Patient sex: M
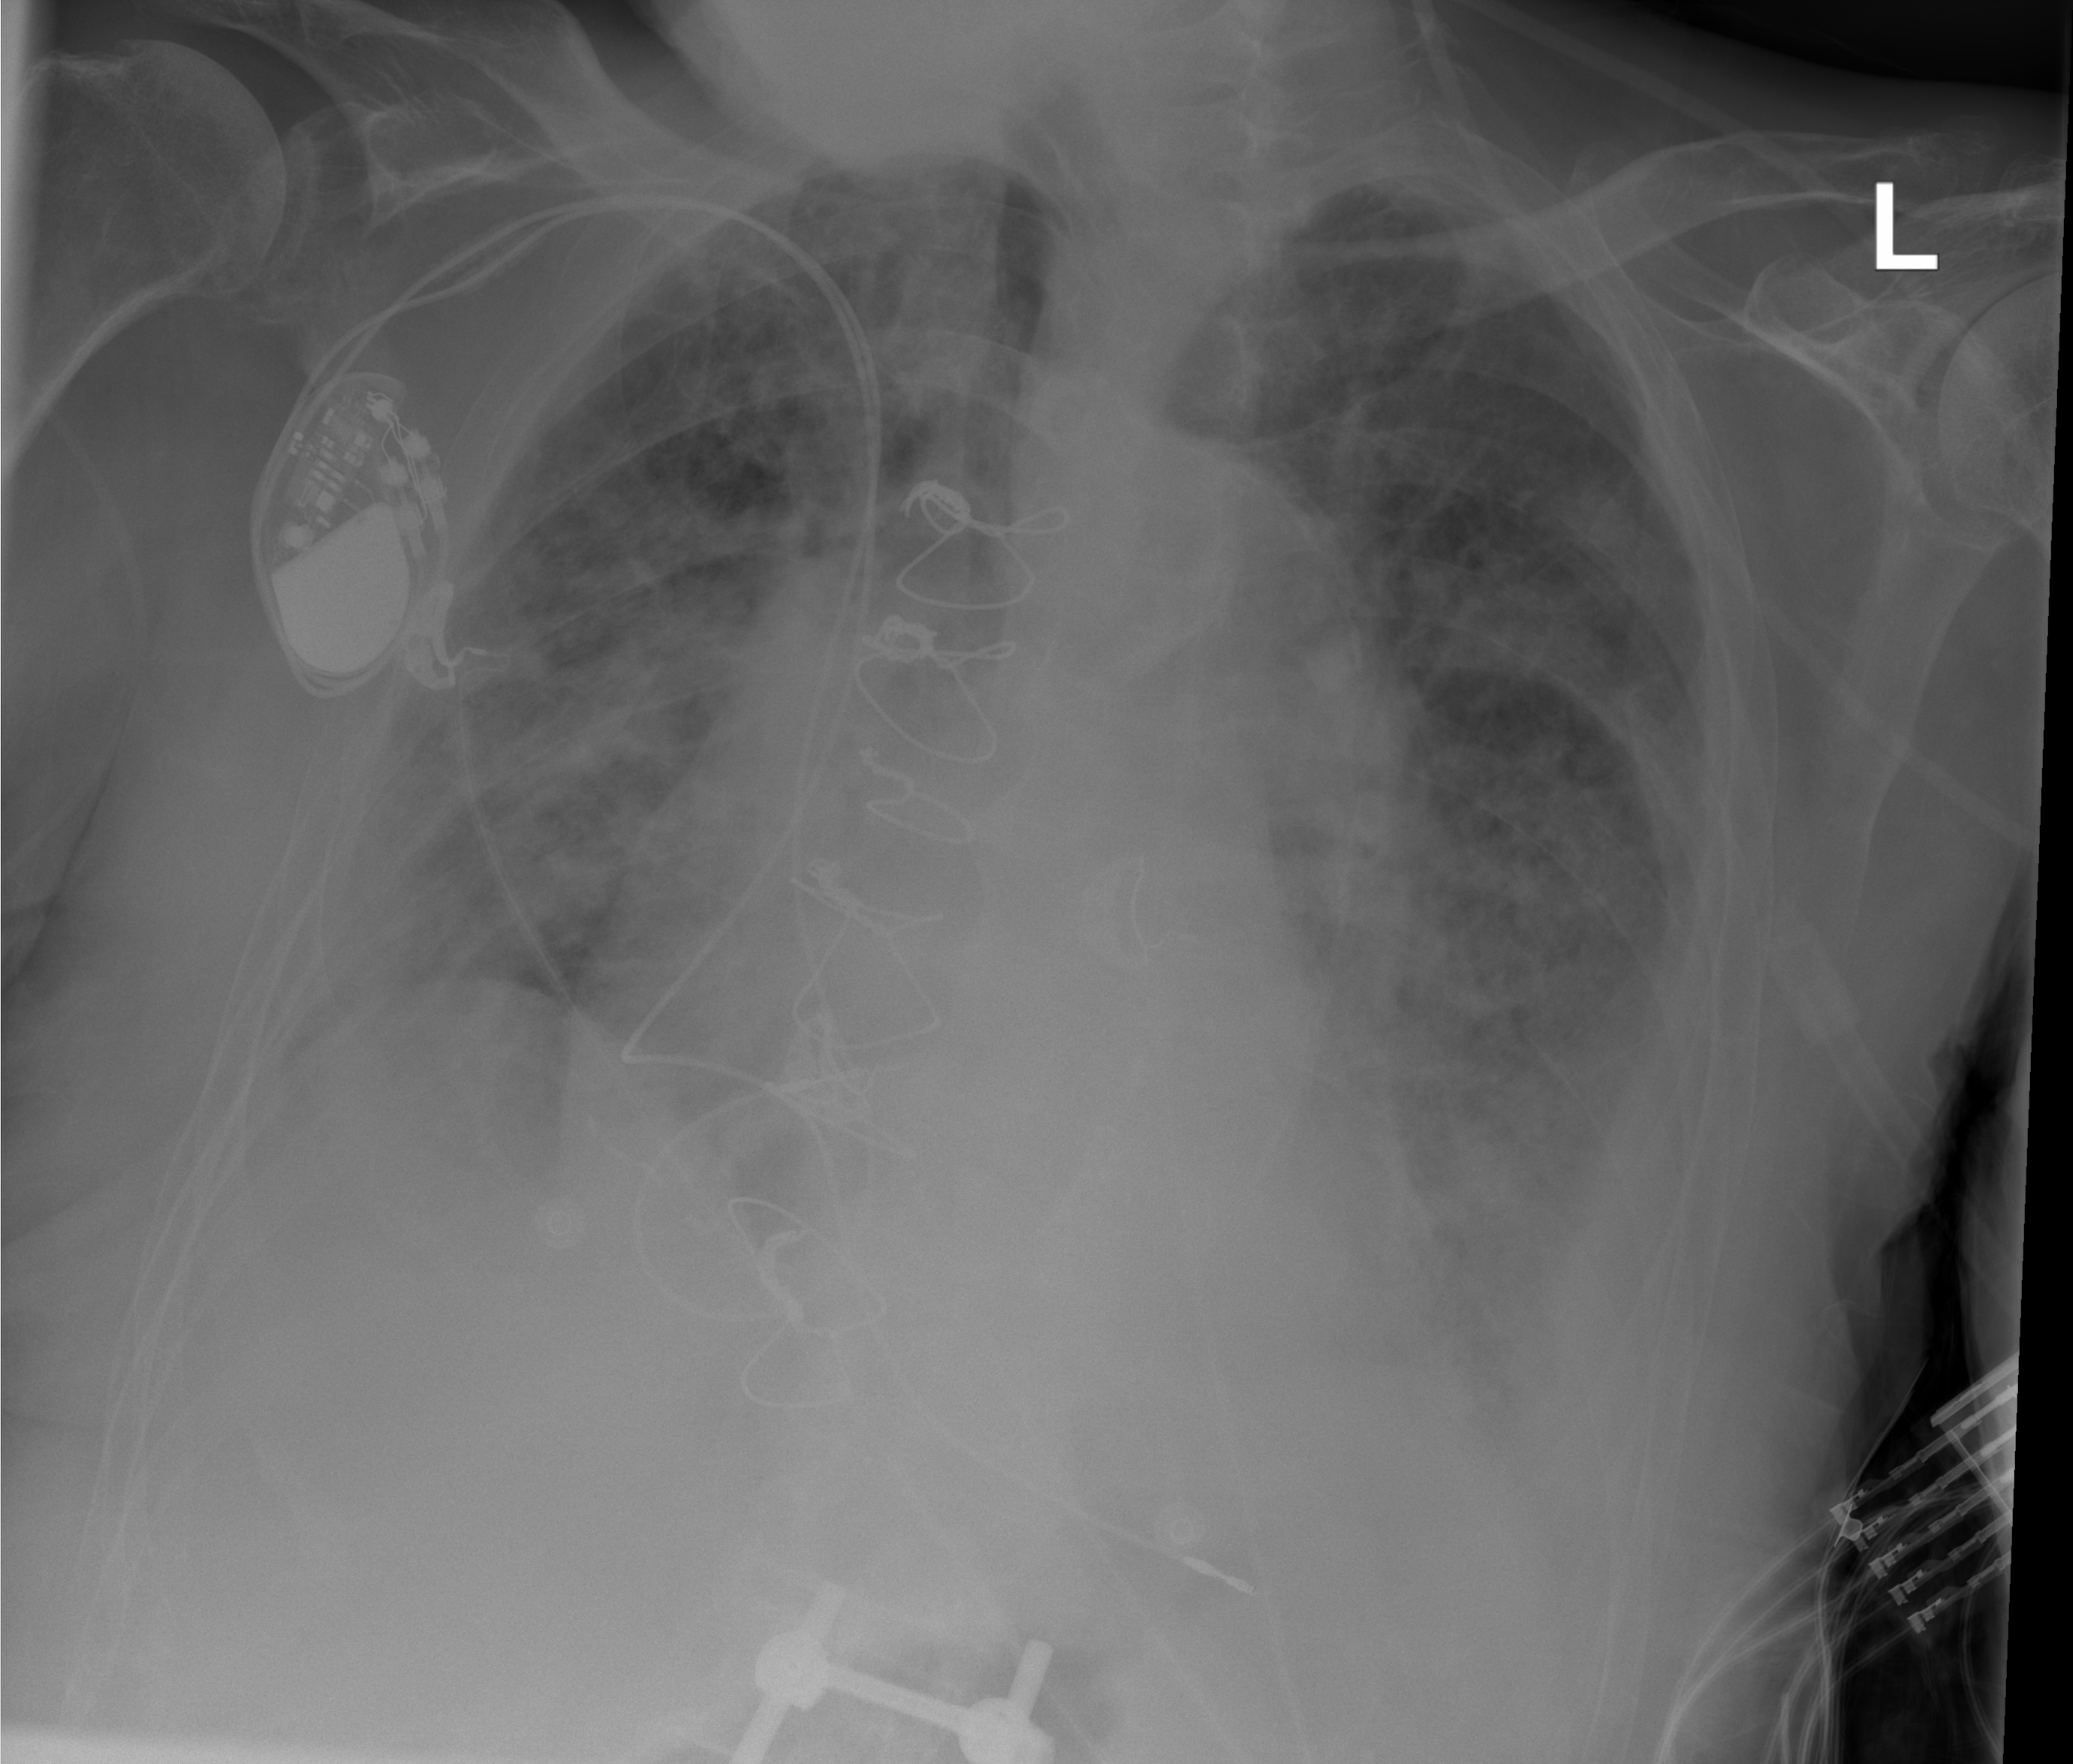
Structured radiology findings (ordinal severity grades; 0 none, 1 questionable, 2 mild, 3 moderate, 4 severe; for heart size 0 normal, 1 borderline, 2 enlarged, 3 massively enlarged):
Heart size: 0
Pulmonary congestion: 3
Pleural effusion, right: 1
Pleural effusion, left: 2
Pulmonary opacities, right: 3
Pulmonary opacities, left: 3
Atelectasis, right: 2
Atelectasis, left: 2